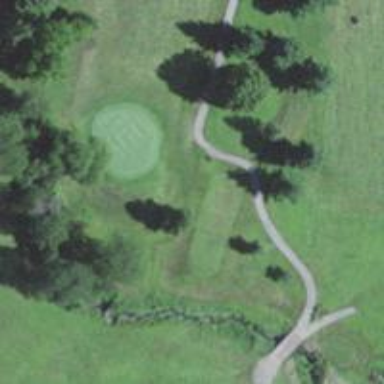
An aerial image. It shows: Golf hole.